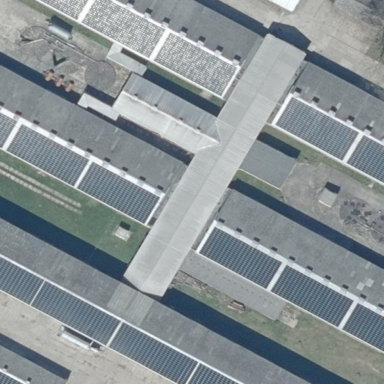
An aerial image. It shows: Cowshed building with small solar photovoltaic panel generator providing electricity.